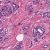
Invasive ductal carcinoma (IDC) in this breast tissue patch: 0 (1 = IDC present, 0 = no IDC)